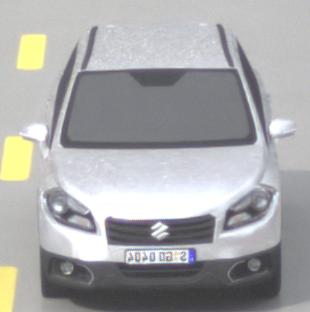
Make: Suzuki
Model: SX4 S-Cross 1.6
Detailed model: SX4 (II) S-Cross
Model produced from: 2013/10
Model produced until: 2015/08
Doors: 5
Color: white
Road condition: wet road
Daytime: morning or afternoon
Contrast: low contrast